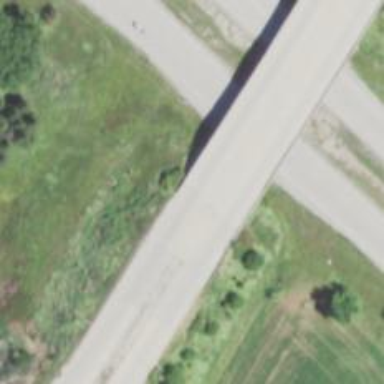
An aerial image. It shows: Secondary road with bridge.